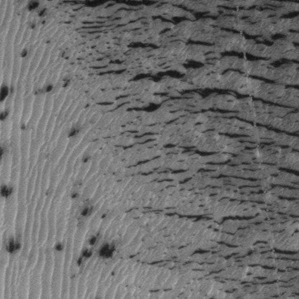
Label: frost